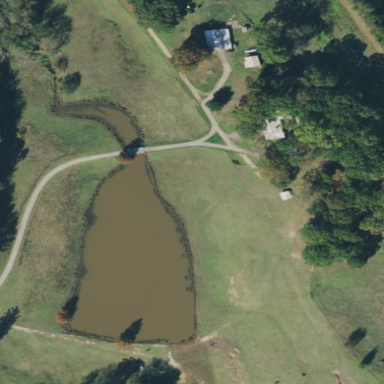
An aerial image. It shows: Serene pond surrounded by nature.